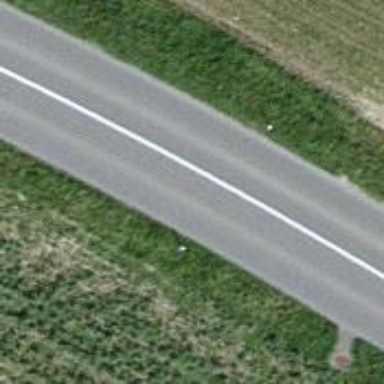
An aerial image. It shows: Tertiary road.